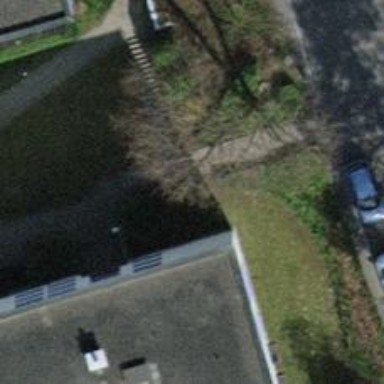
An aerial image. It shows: Set of steps with paving stones. There is also ramp available.